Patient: sex M, age 65
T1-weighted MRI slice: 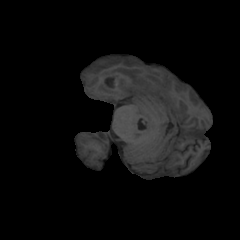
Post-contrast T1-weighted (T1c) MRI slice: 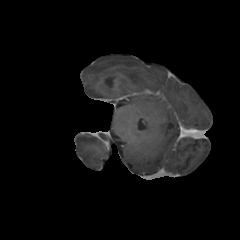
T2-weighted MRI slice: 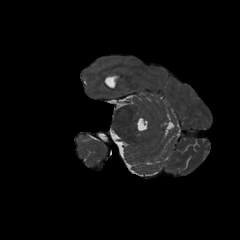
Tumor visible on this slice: yes
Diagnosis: Glioblastoma, IDH-wildtype
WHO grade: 4